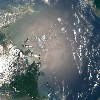
Label: water